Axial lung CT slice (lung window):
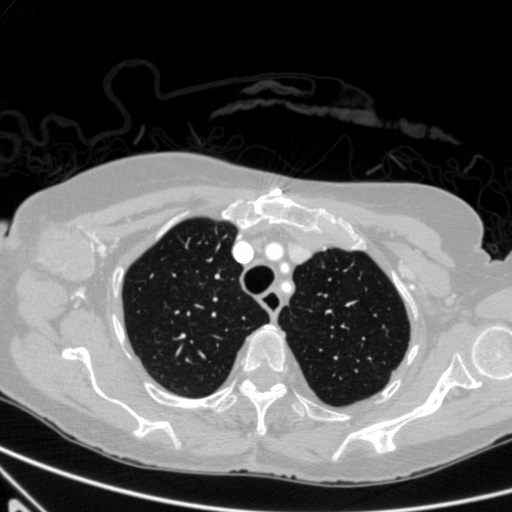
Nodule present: no